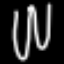
Label: fork